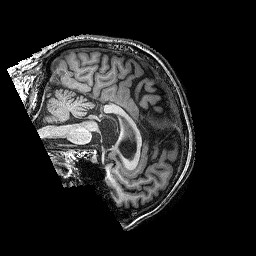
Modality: T1w
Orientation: sagittal
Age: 74
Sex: male
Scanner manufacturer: siemens
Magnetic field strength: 3 T
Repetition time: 2.25 s
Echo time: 0.00452 s